Aerial crown-view tile of a tropical tree (Barro Colorado Island, Panama), acquired 20240611:
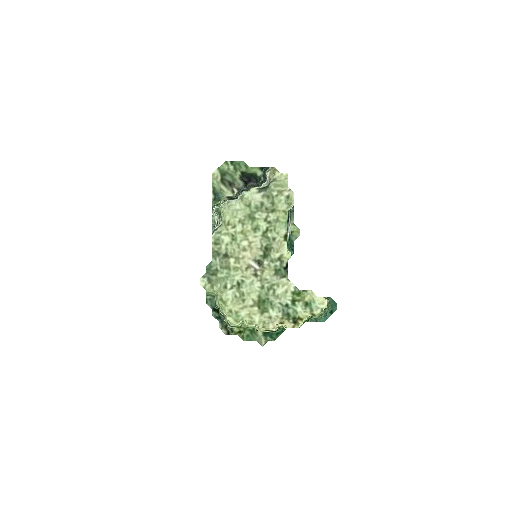
Species: Cecropia insignis
GBIF accepted scientific name: Cecropia insignis
Crown area: 23.019 m²